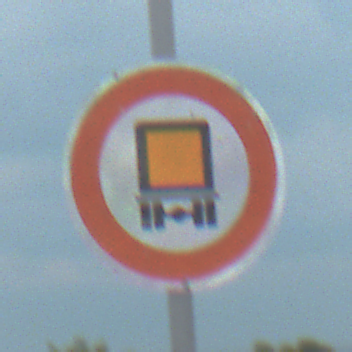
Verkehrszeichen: VerbotKennzeichnungspflichtigeKraftfahrzeugeGefaehrlicheGueter
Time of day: MorningAfternoon
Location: Outdoor (Nature)
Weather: PartlyCloudy
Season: NotSpecified
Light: Natural